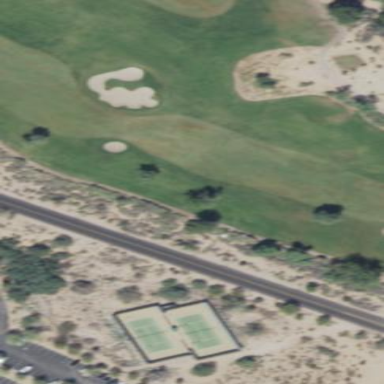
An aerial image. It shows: Scenic golf fairway.